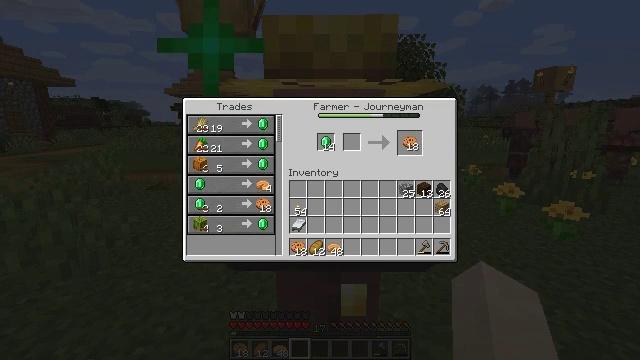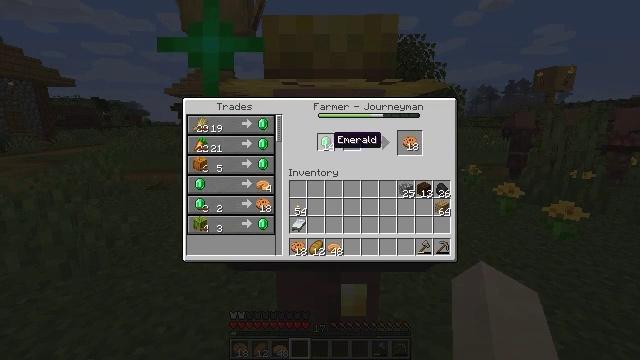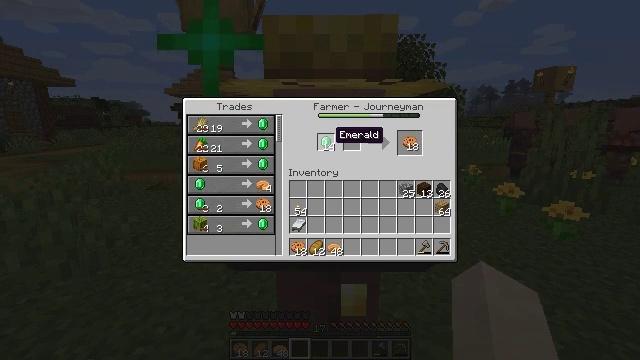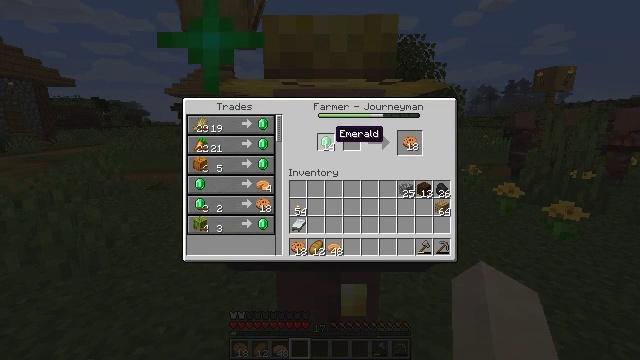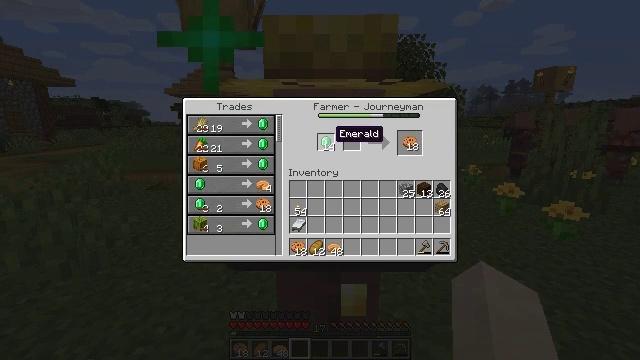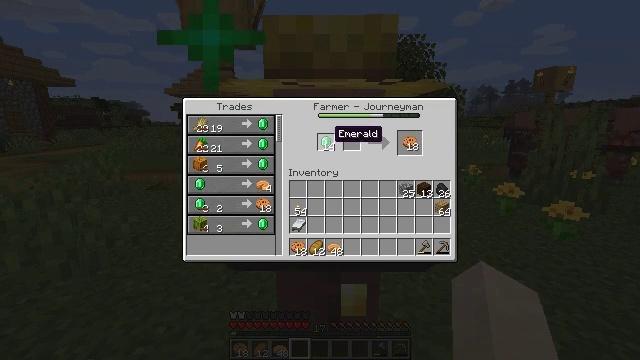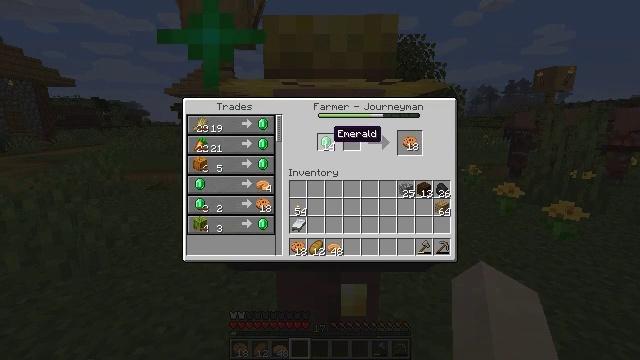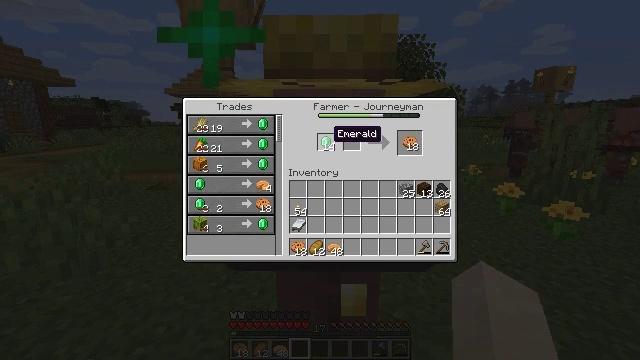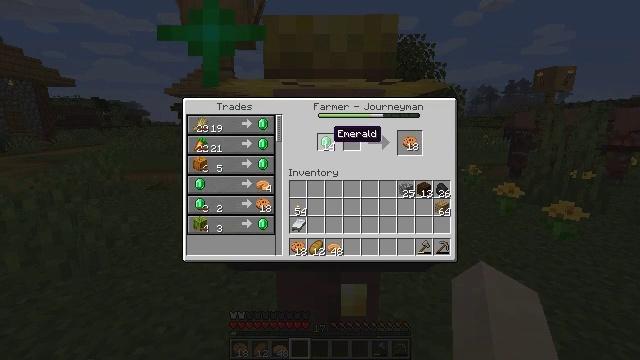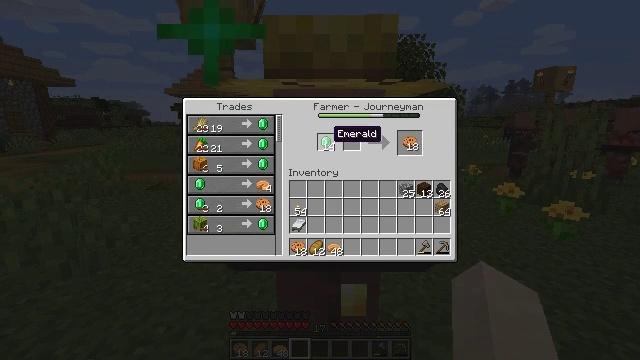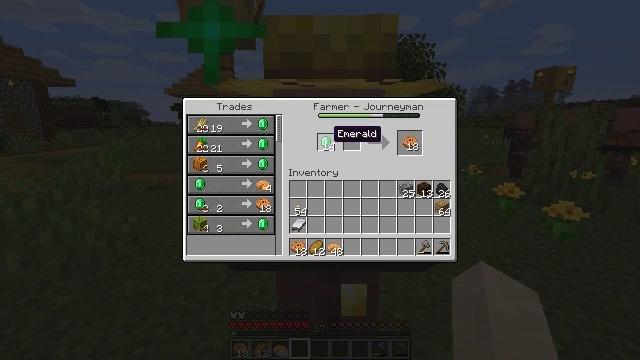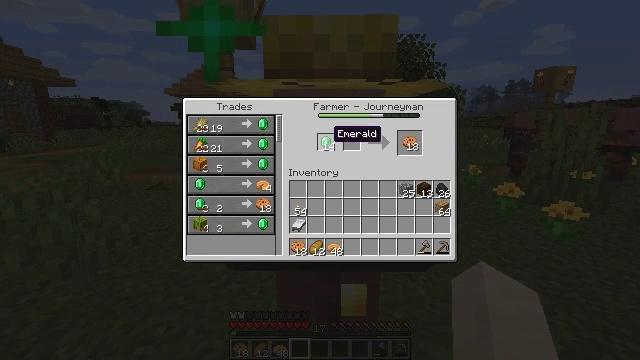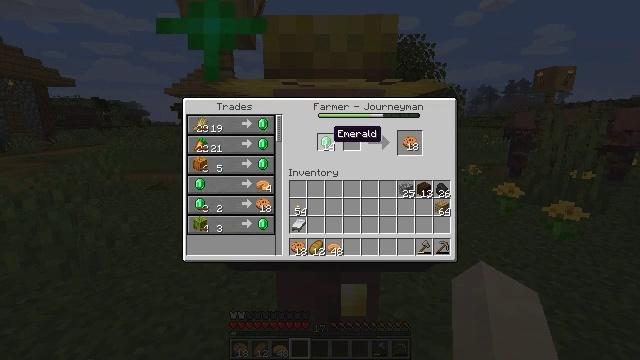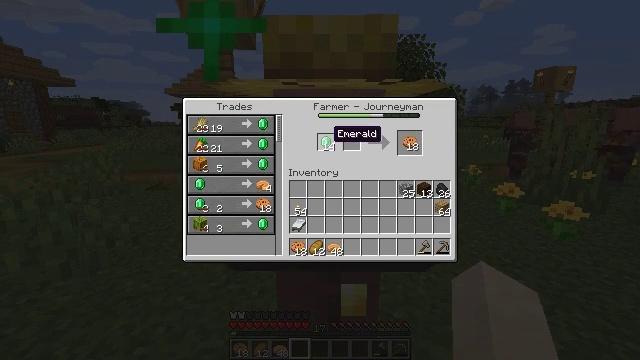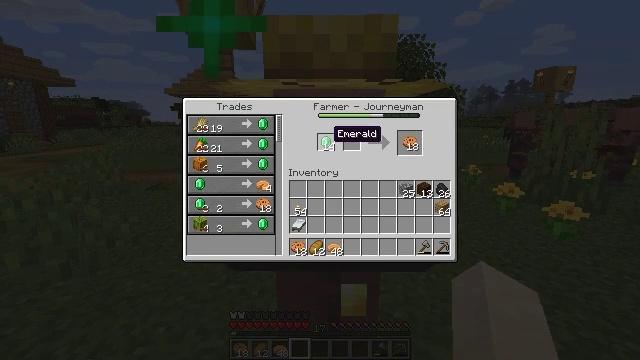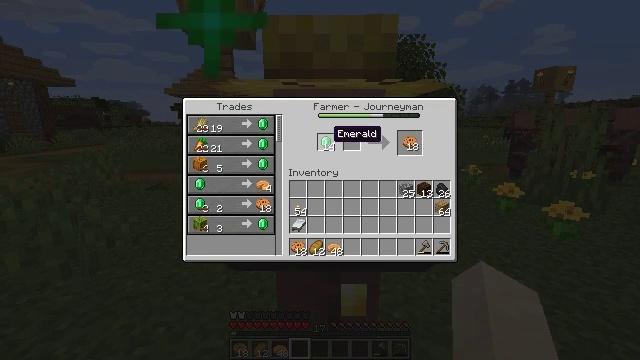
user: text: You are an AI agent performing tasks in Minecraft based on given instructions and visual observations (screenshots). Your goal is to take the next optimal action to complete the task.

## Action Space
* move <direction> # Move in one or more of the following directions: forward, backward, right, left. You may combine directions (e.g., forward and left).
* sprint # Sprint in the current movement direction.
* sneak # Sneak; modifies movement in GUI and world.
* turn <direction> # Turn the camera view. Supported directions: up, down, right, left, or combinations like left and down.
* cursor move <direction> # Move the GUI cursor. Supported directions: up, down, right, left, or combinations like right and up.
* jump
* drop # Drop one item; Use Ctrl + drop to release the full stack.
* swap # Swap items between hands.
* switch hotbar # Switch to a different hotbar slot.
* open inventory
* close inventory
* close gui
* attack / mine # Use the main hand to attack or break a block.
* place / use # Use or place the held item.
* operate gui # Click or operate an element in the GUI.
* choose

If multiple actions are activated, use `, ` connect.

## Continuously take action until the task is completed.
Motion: motion action
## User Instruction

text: Create a cookie using the crafting setup.
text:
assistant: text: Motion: sneak
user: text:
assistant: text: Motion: sneak
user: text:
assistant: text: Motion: sneak
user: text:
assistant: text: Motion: sneak
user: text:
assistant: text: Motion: sneak
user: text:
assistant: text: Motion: sneak
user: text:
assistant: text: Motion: sneak
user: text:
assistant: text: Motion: sneak
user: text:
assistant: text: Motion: sneak
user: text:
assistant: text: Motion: sneak
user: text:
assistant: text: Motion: sneak
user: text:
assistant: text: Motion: sneak
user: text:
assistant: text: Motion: sneak
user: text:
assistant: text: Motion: sneak
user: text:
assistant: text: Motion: sneak
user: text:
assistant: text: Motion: sneak
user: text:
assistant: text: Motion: sneak
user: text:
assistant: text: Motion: sneak
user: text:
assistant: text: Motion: no_op
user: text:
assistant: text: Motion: no_op
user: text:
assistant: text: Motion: no_op
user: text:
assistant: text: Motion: cursor move down
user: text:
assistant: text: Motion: cursor move down
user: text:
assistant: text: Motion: cursor move left and down
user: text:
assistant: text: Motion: cursor move left and down
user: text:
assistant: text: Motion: cursor move left and down
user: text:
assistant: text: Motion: no_op
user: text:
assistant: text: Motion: no_op
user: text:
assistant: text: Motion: no_op
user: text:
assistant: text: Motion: no_op